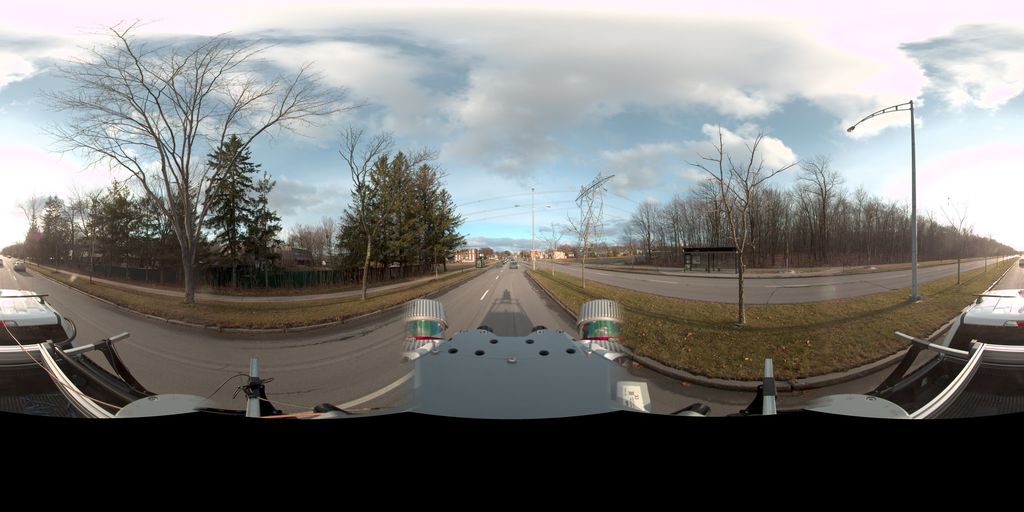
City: quebec_city